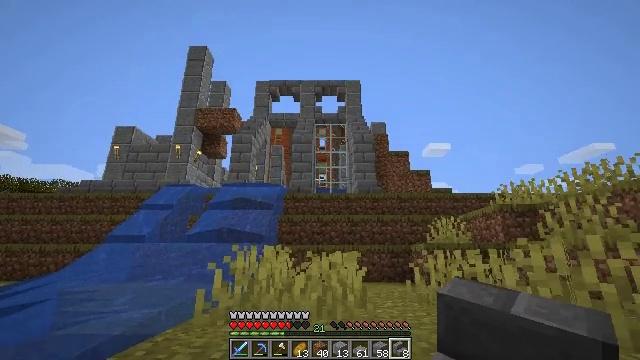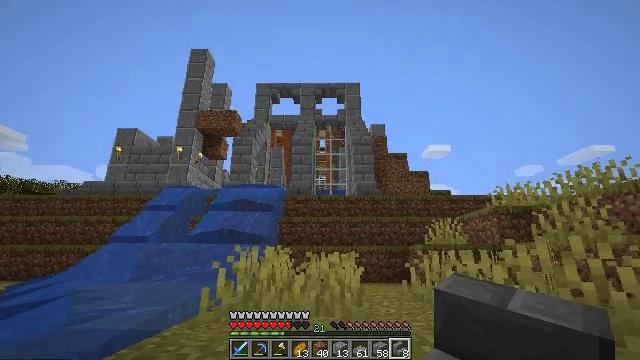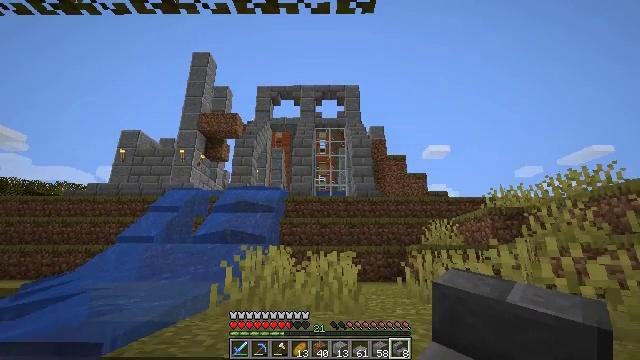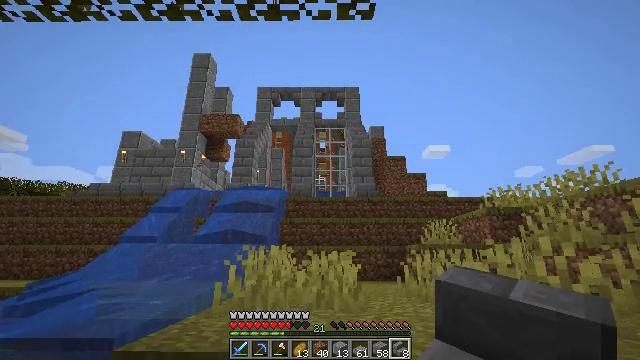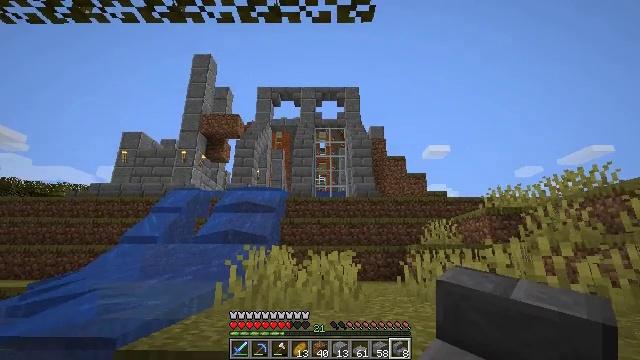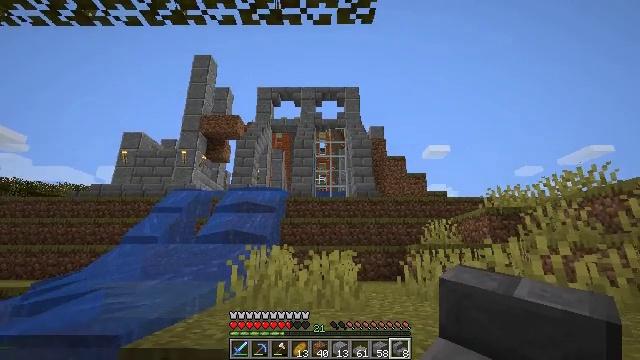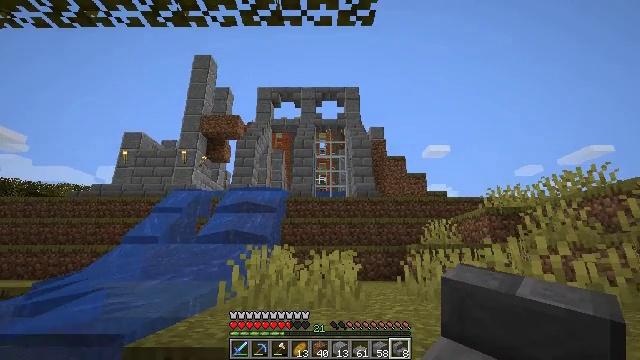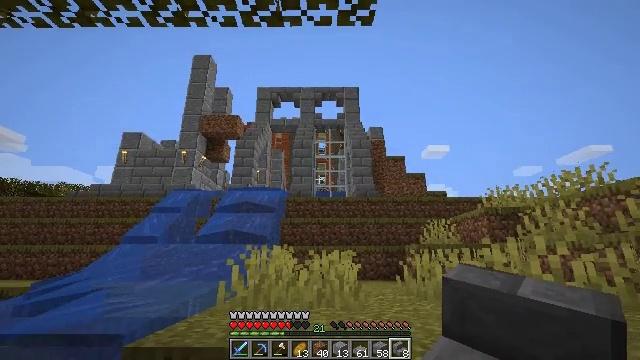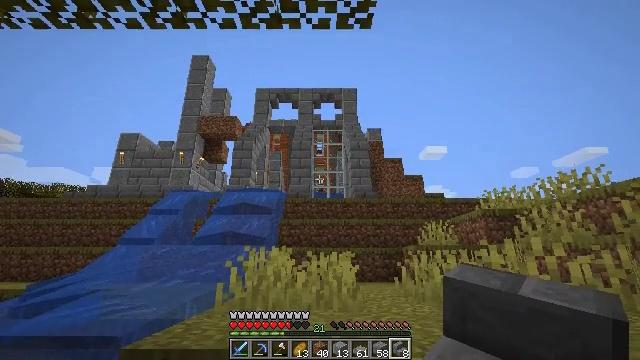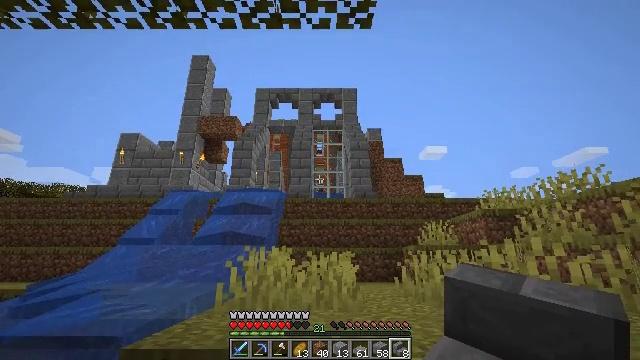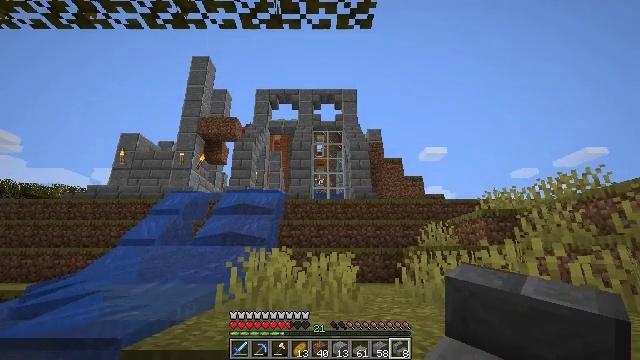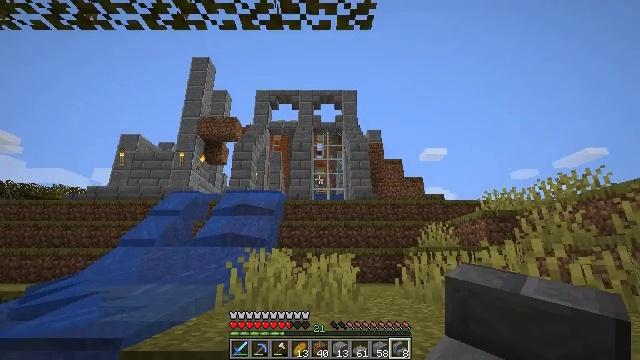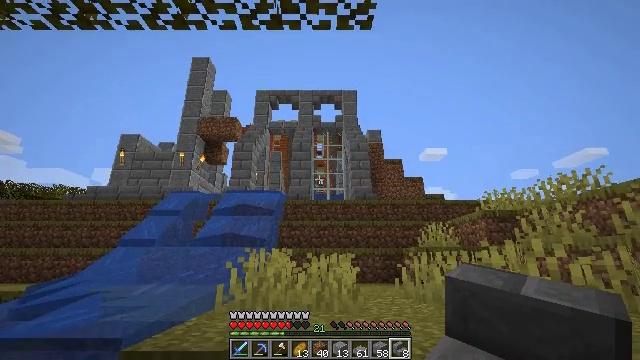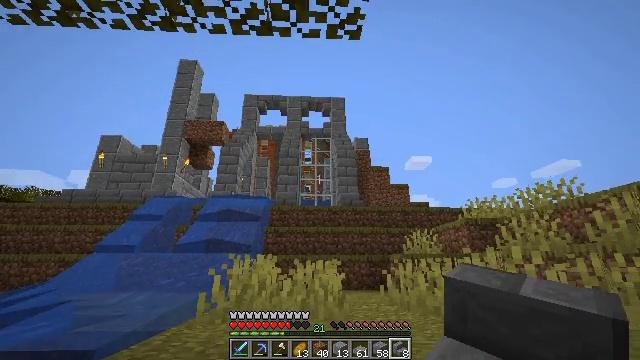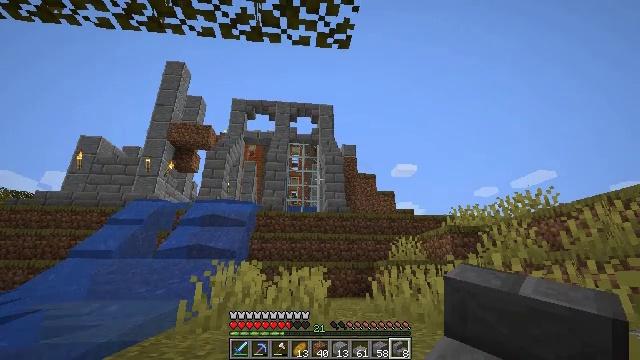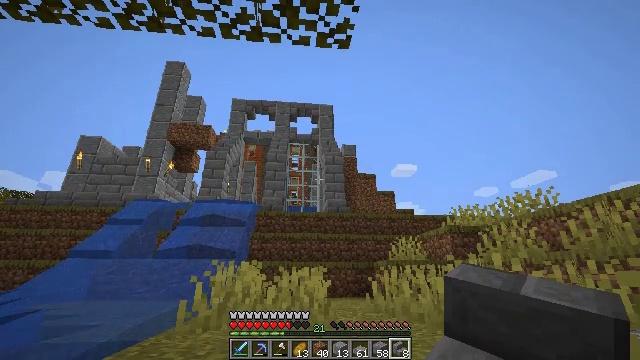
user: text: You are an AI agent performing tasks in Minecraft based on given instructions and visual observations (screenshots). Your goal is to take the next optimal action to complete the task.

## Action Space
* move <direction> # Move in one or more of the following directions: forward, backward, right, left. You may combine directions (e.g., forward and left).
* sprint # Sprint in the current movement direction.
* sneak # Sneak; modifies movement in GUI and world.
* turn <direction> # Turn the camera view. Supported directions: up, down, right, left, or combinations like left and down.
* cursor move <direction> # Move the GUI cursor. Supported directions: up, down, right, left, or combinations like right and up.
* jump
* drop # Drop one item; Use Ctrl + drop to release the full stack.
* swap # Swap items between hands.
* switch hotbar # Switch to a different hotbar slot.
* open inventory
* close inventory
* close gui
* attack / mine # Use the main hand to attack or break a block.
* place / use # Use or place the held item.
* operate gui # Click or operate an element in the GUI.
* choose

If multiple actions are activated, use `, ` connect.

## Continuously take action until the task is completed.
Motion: motion action
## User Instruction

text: Retrieve the glass pane from a window.
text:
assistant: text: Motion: move back
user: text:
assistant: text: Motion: no_op
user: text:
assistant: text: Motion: no_op
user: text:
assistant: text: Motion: no_op
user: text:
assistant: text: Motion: no_op
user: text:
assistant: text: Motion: no_op
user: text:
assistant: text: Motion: no_op
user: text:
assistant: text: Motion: no_op
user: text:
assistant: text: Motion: no_op
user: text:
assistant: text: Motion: no_op
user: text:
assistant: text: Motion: no_op
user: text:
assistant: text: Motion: no_op
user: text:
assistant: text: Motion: turn right and up
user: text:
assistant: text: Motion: turn right and up
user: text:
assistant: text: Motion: no_op
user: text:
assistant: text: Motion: no_op
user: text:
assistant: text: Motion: no_op
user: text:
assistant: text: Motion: no_op
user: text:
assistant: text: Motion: no_op
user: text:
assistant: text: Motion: no_op
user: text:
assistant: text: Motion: no_op
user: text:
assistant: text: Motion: no_op
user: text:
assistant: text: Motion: no_op
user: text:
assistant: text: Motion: no_op
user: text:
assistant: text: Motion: no_op
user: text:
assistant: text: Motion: no_op
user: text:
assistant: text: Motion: no_op
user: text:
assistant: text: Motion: no_op
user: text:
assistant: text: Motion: no_op
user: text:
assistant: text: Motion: no_op